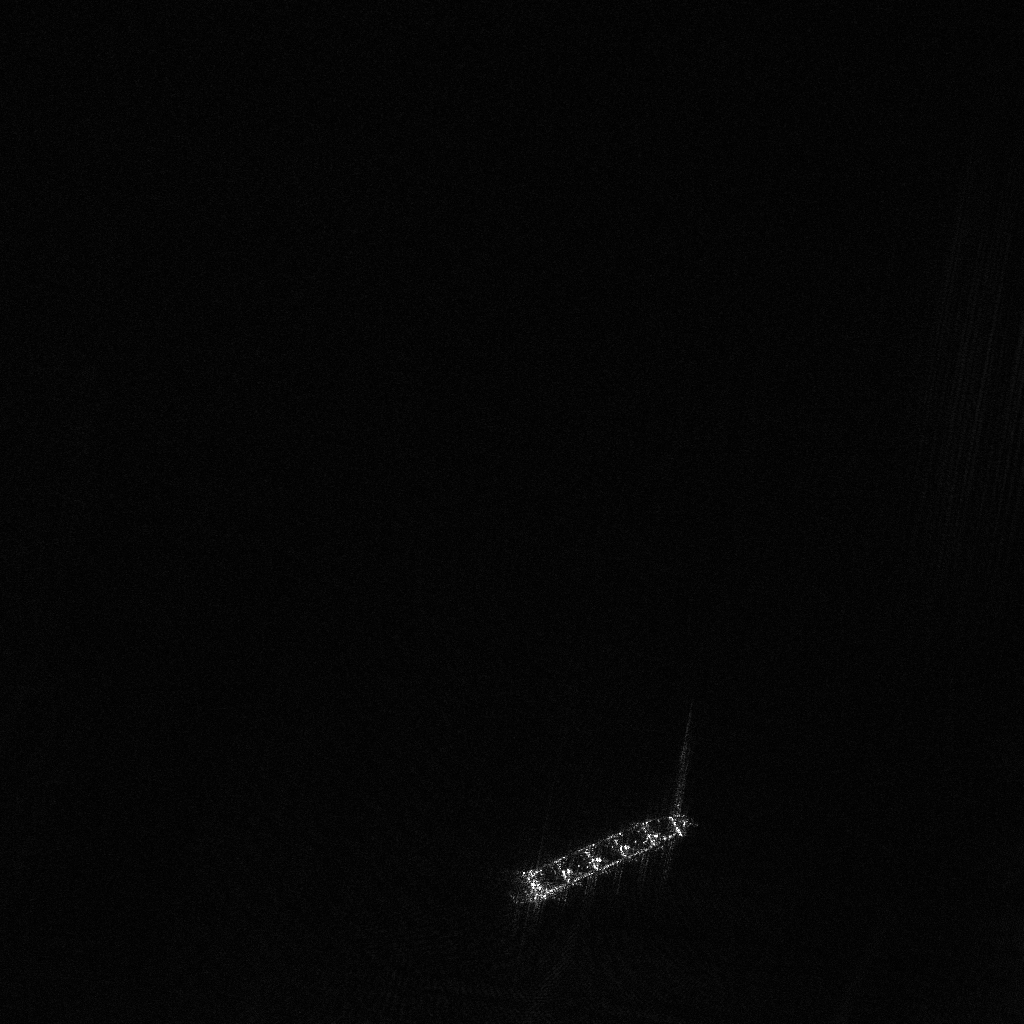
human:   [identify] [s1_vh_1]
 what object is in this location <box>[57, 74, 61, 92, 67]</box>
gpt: <ref>1 medium ore-oil at the bottom</ref>